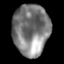
Tissue: lung
Cell type: Epithelial cells
Senescence score: 0.2019
Nuclear area (px): 1820
Mean DAPI intensity: 126.412